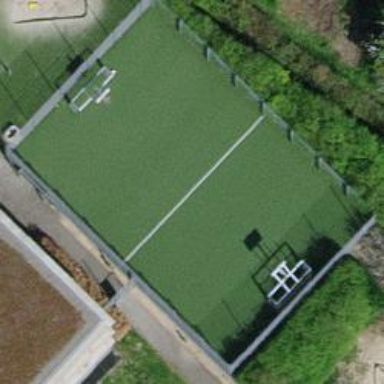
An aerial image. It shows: Basketball court on pitch.